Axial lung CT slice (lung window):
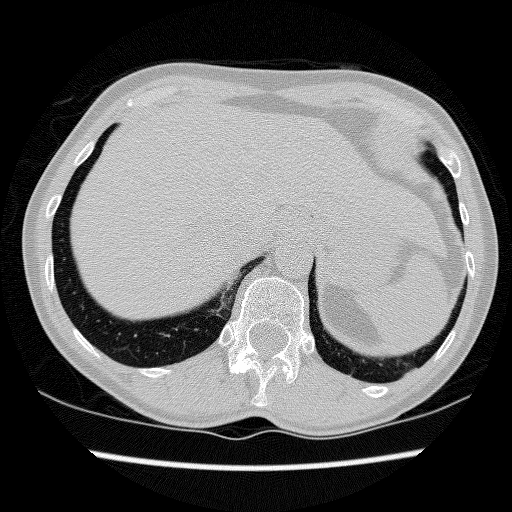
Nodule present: no